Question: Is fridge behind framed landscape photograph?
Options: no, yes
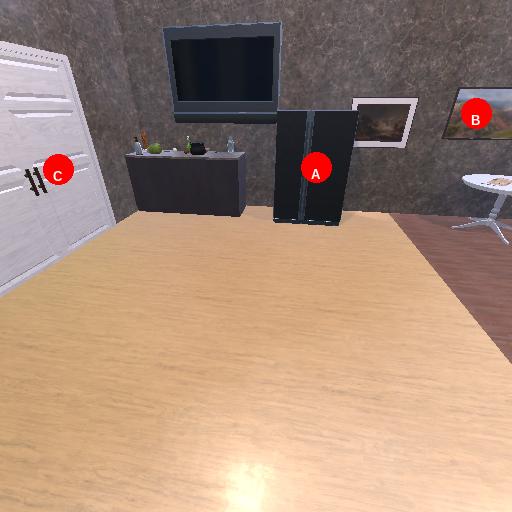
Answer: no